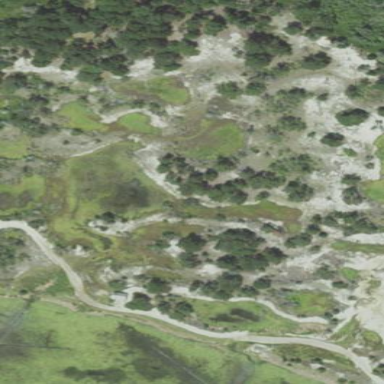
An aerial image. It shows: Marshy wetland area.